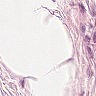
Metastatic tissue present: no